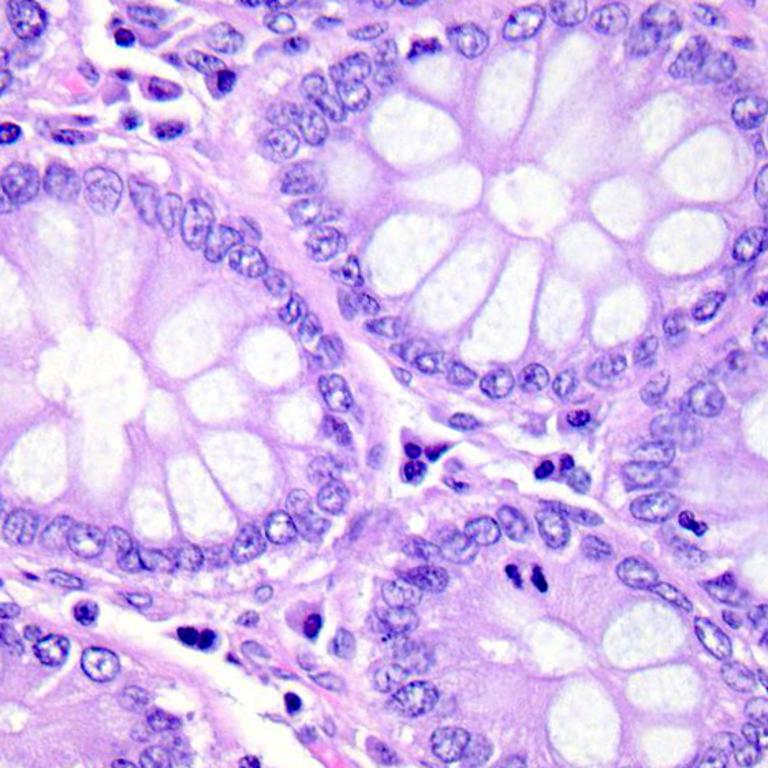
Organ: colon
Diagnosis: benign